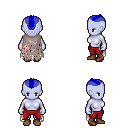
a pixel art fantasy rpg character, female body template, dark elf, purple skin, gray tattered cape, red pants, blue short mohawk hairstyle, brown shoes, four views (front, back, left, right), 2x2 character sprite sheet, small pixel art, hard edges, no anti-aliasing